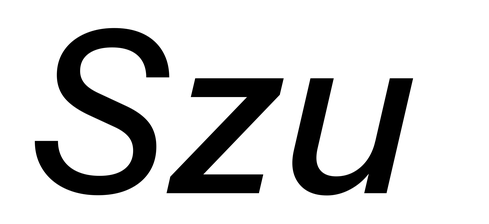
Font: InstrumentSans-Italic_Medium_Italic